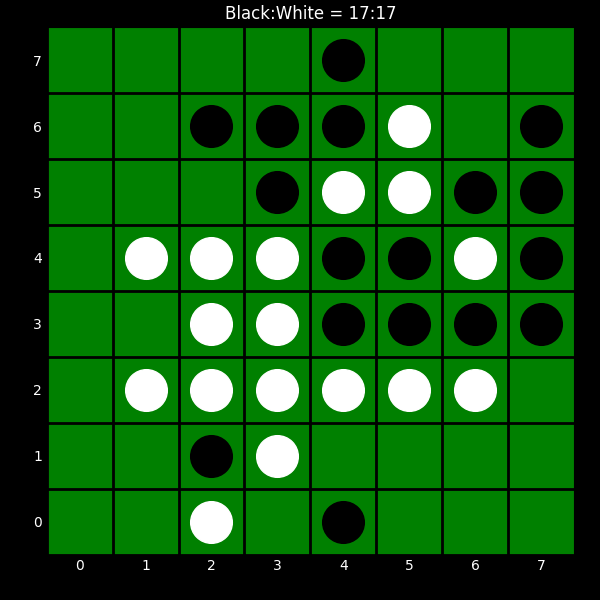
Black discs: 17
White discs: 17